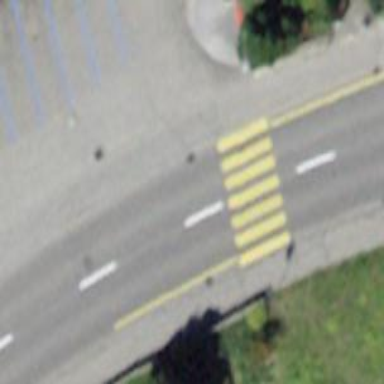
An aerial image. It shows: Zebra crossing on the road.